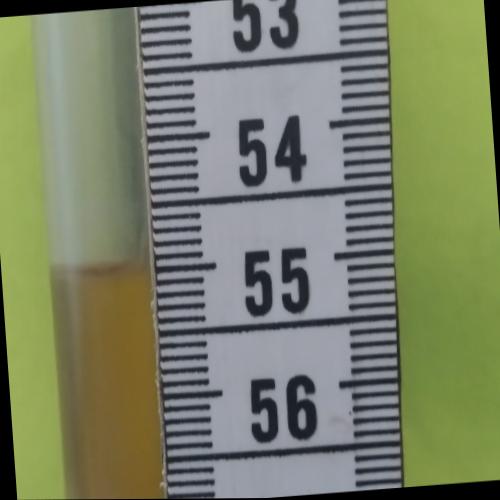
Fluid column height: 55.0 cm